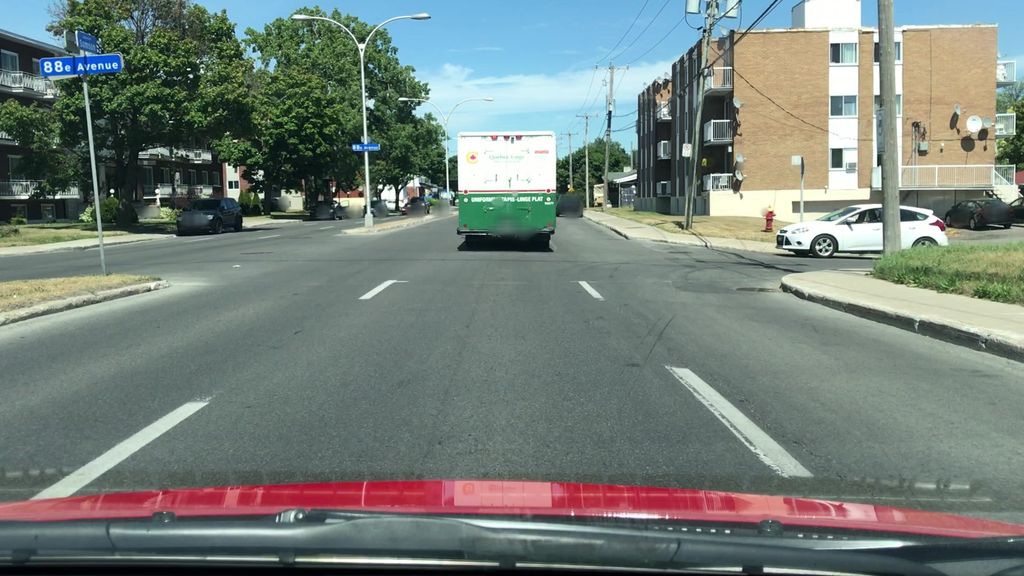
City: montreal